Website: walmart
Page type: account-selection
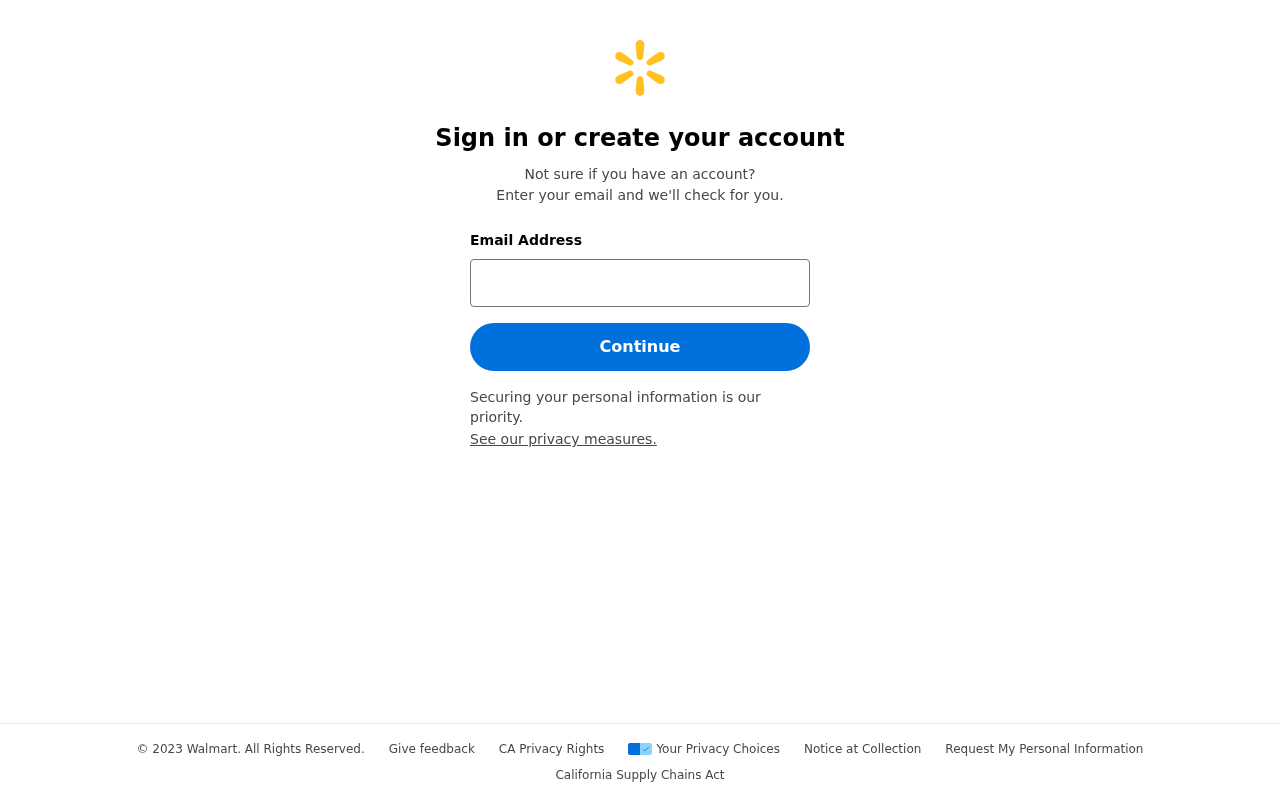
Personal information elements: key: PII_EMAIL
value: abishop@yahoo.com